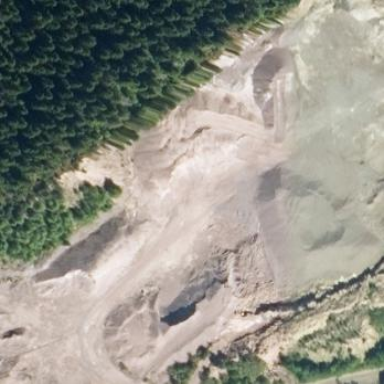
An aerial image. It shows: Quarry area.